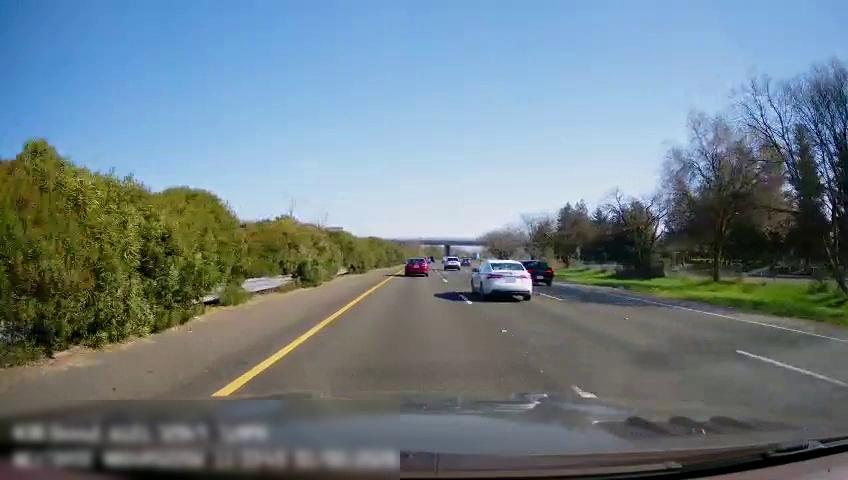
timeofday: Day
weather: Sunny
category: Drivable Space
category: Vehicles | Car
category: Vehicles | Car
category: Vehicles | Car
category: Vehicles | Car
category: Lanes | Current Lane
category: Lanes | Current Lane
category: Lanes | Alternate Lane
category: Lanes | Alternate Lane